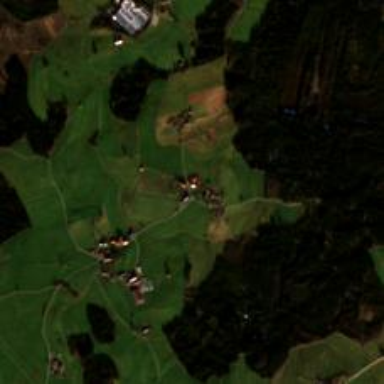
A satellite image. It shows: Small hamlet.